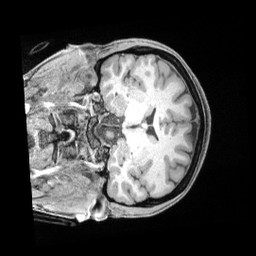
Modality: T1w
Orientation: coronal
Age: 34
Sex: female
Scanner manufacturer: siemens
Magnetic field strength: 3 T
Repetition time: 2 s
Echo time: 0.00211 s